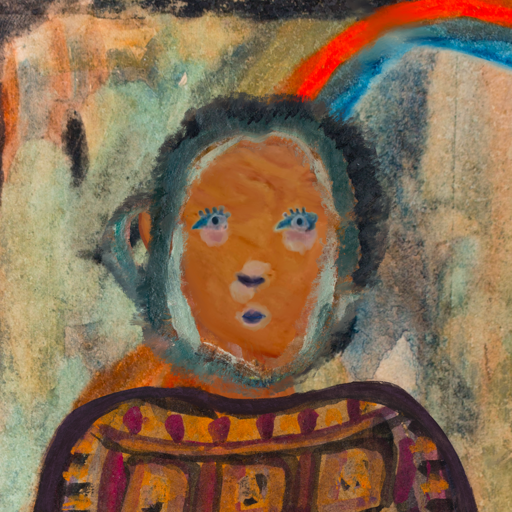
Background: Childish, Head And Neck Front: Pious_Lady, Face Front: Hill_Girl, Bust: Doll, Hair Front: Boggyland, Head Accessory: Blank, Second Necklace: Blank, Necklace: Blank, Baby: Blank